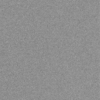
Label: dusty